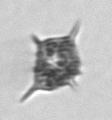
Label: Dictyocha